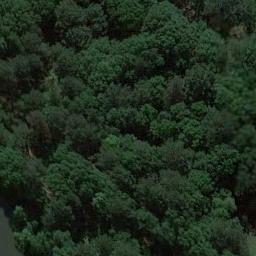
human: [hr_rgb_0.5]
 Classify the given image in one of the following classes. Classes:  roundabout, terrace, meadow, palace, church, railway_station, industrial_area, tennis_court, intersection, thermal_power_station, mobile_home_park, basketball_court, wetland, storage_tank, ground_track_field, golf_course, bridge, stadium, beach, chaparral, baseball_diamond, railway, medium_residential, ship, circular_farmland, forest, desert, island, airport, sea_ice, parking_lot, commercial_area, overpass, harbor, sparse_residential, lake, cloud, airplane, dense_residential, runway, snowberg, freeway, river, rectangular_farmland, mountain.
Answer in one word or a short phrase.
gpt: forest